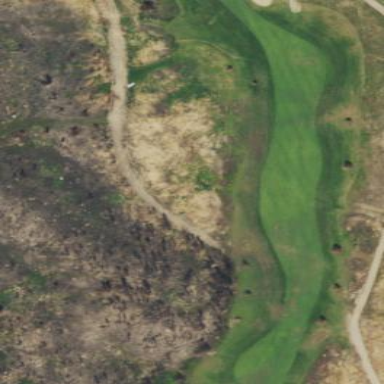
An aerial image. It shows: Golf fairway surrounded by grass.